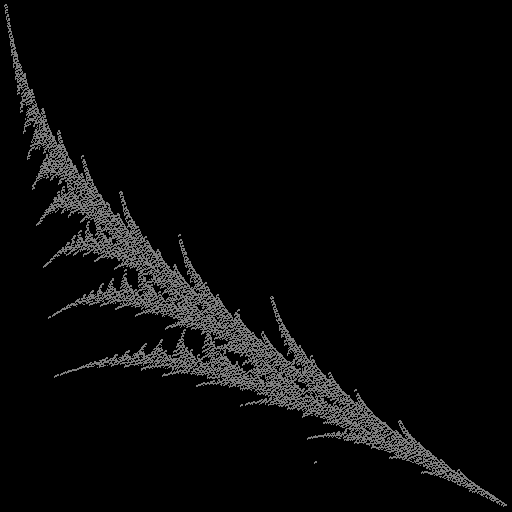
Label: umbrellafern